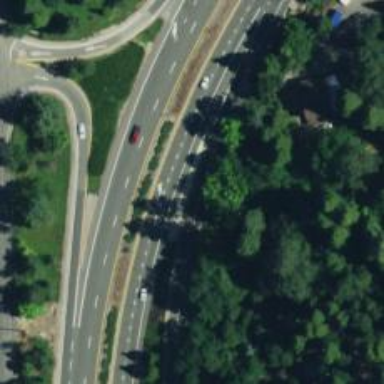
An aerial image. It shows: Asphalt trunk link road.